Field crop: tomato
Growth stage: 2
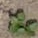
Species: solanum